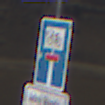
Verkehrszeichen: SackgasseRadverkehrDurchlaessig
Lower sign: HinweisGeaenderteVorfahrtVerkehrsfuehrungVerkehrsregelung3
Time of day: Midday
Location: Outdoor (Nature)
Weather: Clear
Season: NotSpecified
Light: Natural